Question: I want to do this in XML
PICTURE

This is my actual code. I want the field shipment_preferente to be just behind the last inherited data. Hope you can help me with this guys! :D
'''
<record model="ir.ui.view" id="view_order_form_inherit">
<field name="name">sale.order.form.inherit</field>
<field name="model">sale.order</field>
<field name="priority">15</field>
<field name="inherit_id" ref="sale.view_order_form"/>
<field name="arch" type="xml">
<xpath expr="//button[@name='action_cancel']" position="after">
...
</xpath>
<xpath expr="//button[@name='action_cancel']" position="attributes">
...
</xpath>
<field name="payment_term_id" position="after">
<field name="shipment_preference"/>
<field name="business_unit_id" options="{'no_create': True, 'no_open': True}"/>
<field name="order_type_id" options="{'no_create': True, 'no_open': True}"/>
</field>
'''
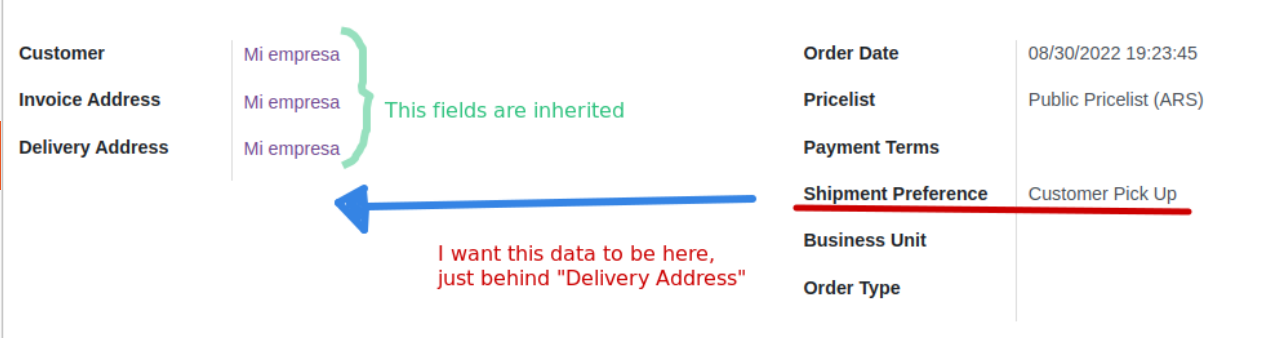
Answer: The Delivery address field (<URL> is defined in 'order_view_form' inside the 'partner_details' group.
You can use the following code to show your fields after the delivery address:
'''
<field name="partner_shipping_id" position="after">
</field>
'''
Or (The default position is <URL>:
'''
<group name="partner_details">
</group>
'''